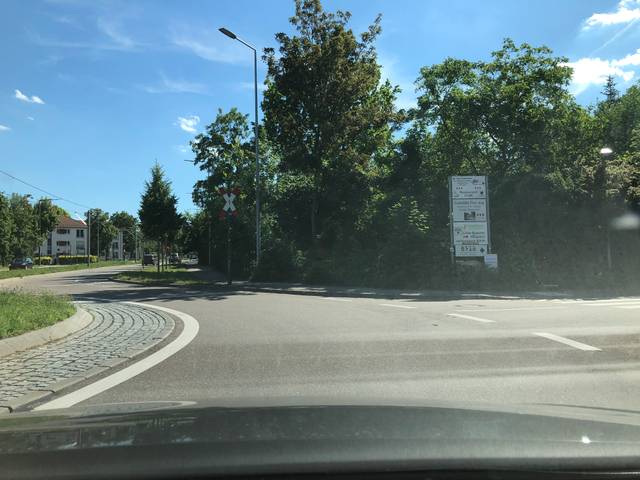
Region: Germany
Coordinates: 48.813, 9.203